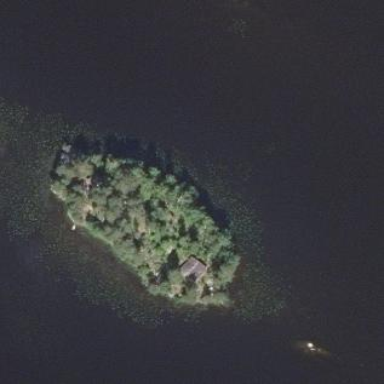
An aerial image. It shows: Island covered with woodland.